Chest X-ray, PA view. Patient: 33 years old, sex M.
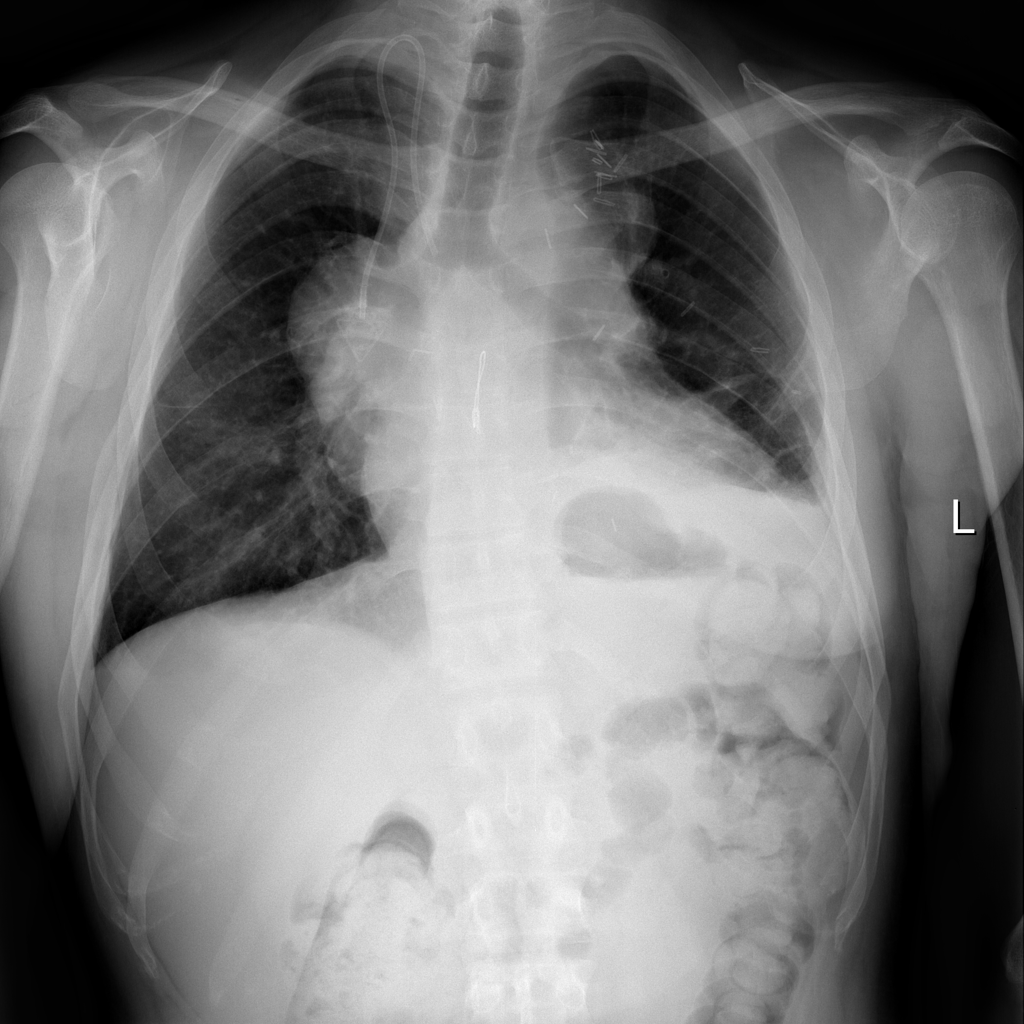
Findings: Atelectasis, Mass